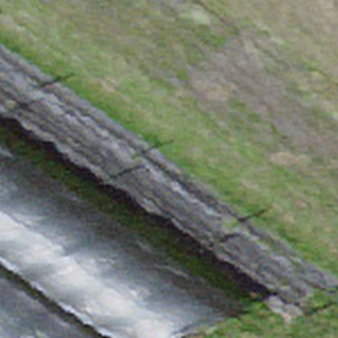
Label: other